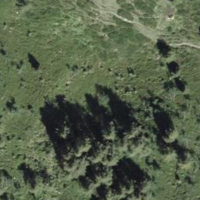
EUNIS habitat code: 43
Species observed at this site:
Nymphalis antiopa